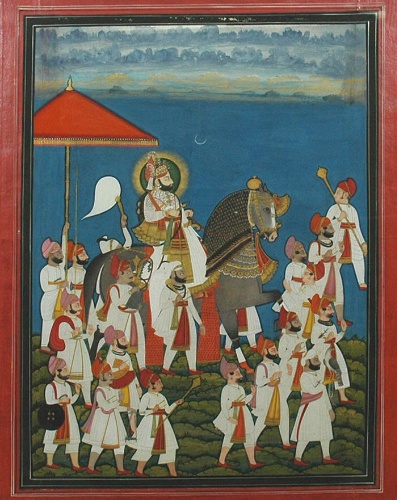
Artist: Ghasi
Artist bio: Indian
Date: ca. 1825
Object type: Painting
Classification: Paintings
Medium: Opaque watercolor and gold on paper
Culture: India (Rajasthan, Mewar)
Dimensions: Overall: 25 1/2 x 20 1/8 in. (64.8 x 51.1 cm)
Department: Asian Art
Credit line: Purchase, Gift of Paul E. Manheim and Bequest of Nina Bunshaft, by exchange, 2006
Accession year: 2006
Repository: Metropolitan Museum of Art, New York, NY
Tags: Horses|Kings|Men|Portraits